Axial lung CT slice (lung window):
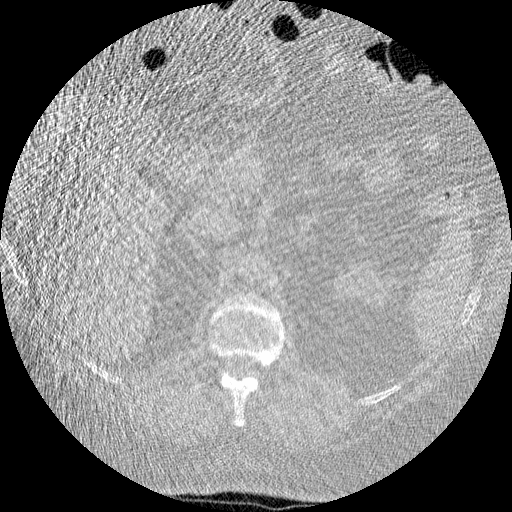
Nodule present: no